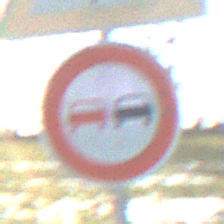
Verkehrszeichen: Ueberholverbot
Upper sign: ReiterRechts
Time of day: MorningAfternoon
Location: Outdoor (Nature)
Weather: Clear
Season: Winter
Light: Natural